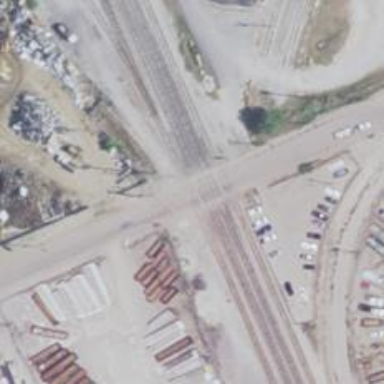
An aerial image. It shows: Railway level crossing.